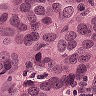
Metastatic tissue present: yes